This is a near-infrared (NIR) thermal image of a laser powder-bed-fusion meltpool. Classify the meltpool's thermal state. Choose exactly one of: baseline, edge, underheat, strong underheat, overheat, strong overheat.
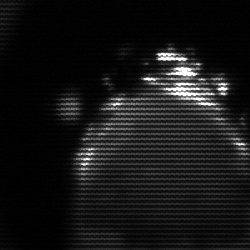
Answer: edge